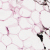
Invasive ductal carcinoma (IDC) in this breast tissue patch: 0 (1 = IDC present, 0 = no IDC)